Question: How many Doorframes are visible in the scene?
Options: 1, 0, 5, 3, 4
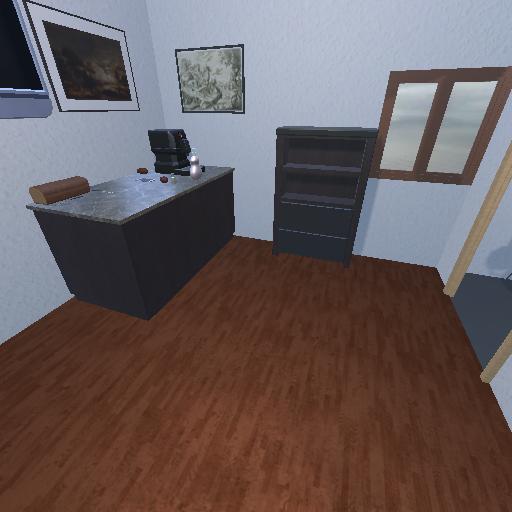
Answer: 1